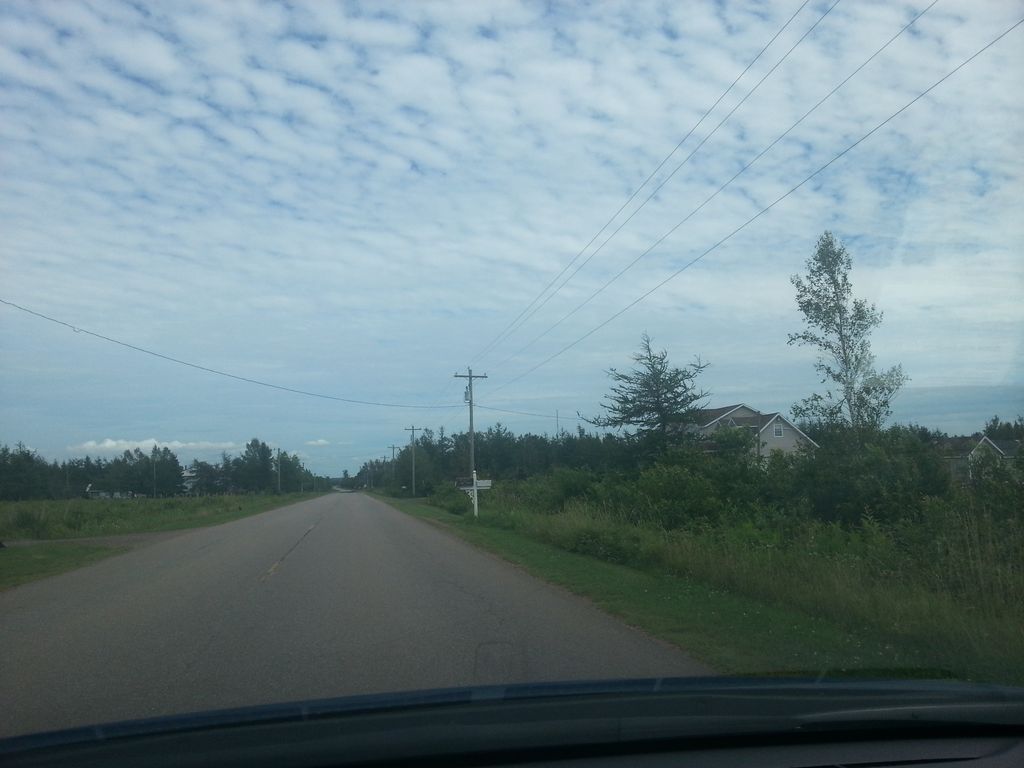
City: charlottetown